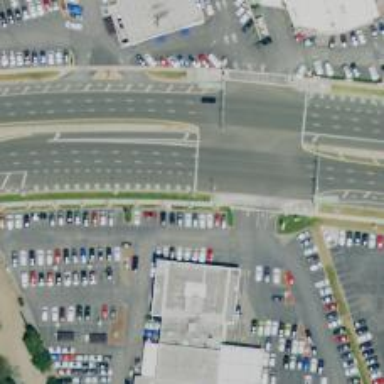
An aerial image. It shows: Solid stop line on the road marking.